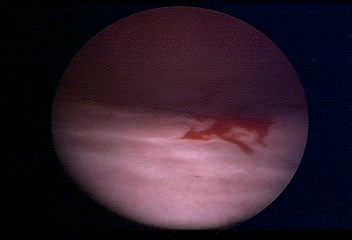
Modality: WLC
Class: Normal mucosa
Bladder cancer association: No